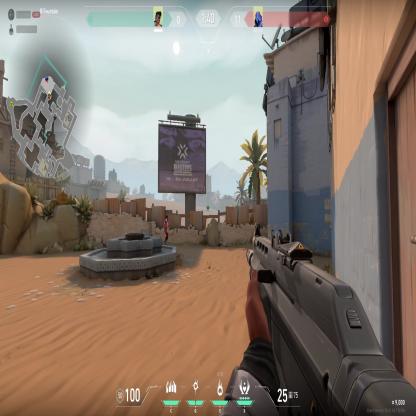
Label: enemy